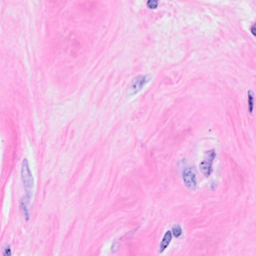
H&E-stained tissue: Breast